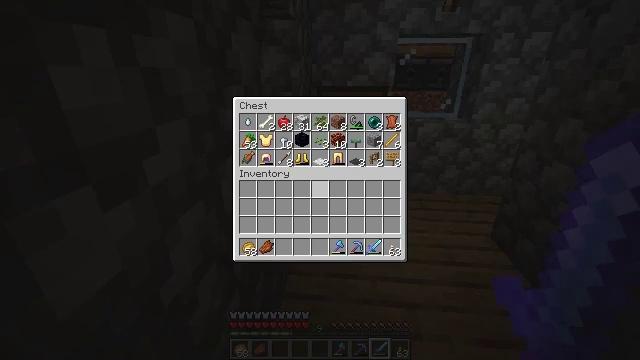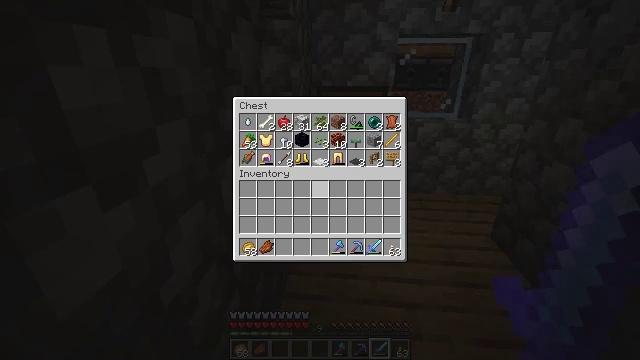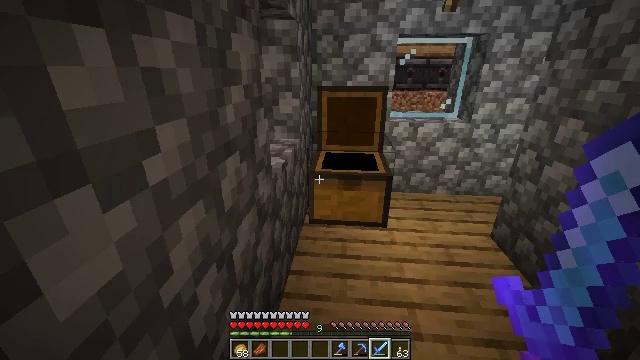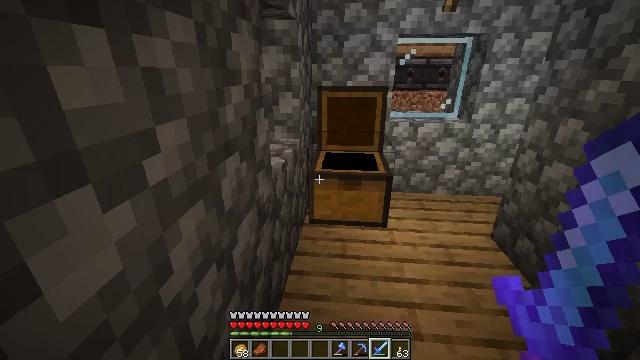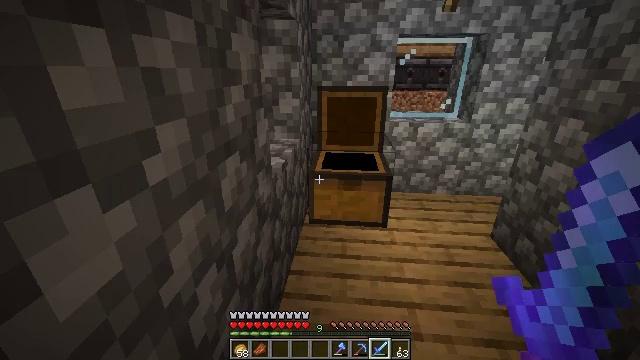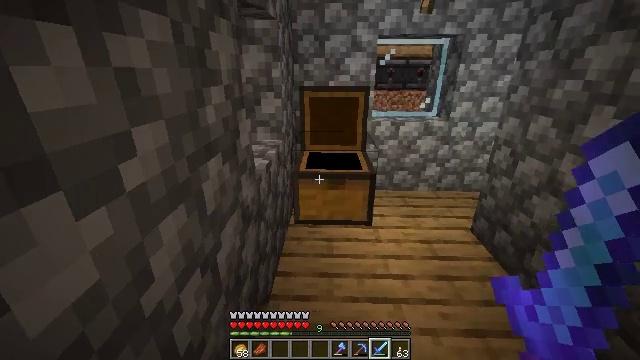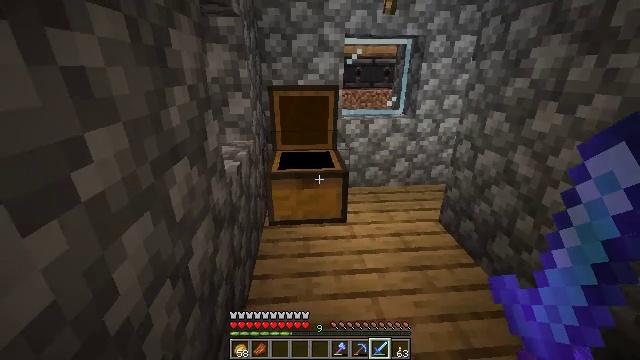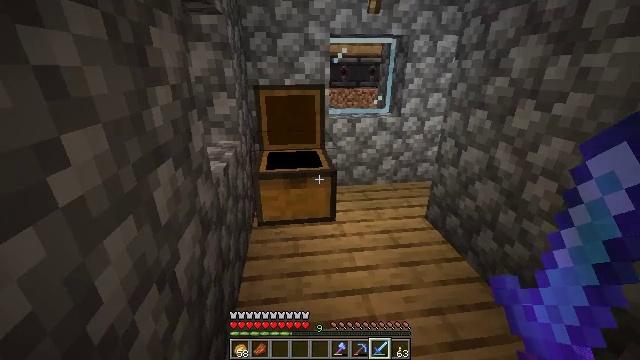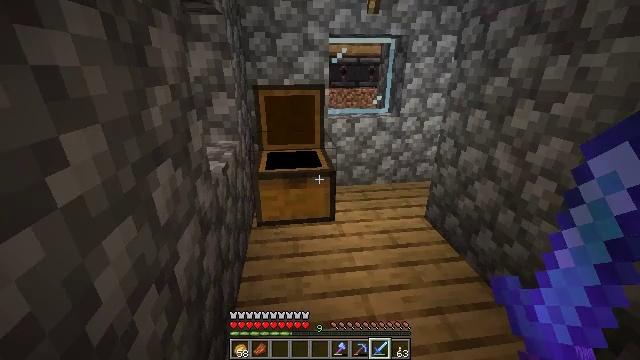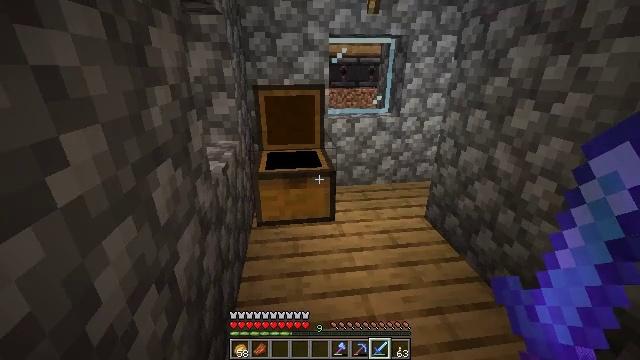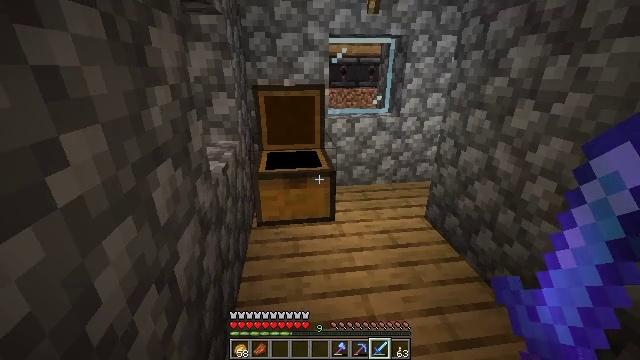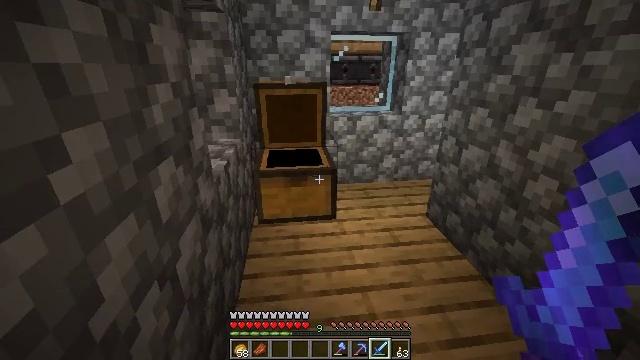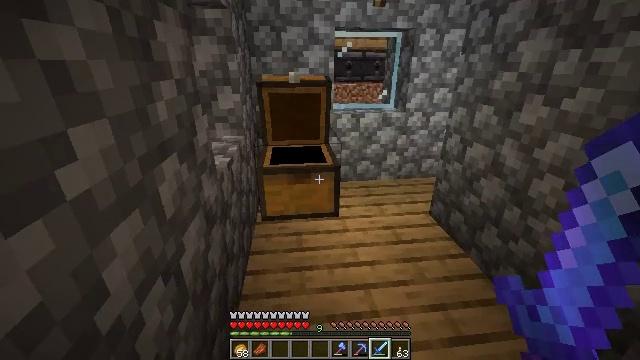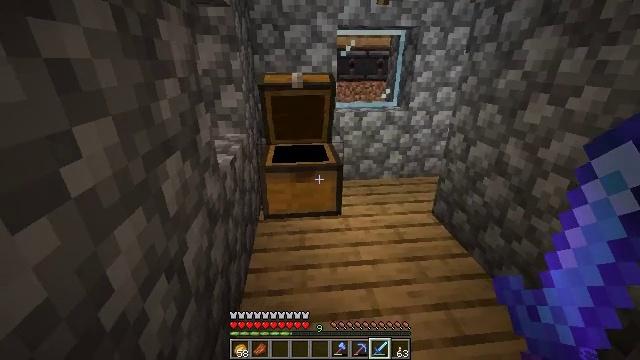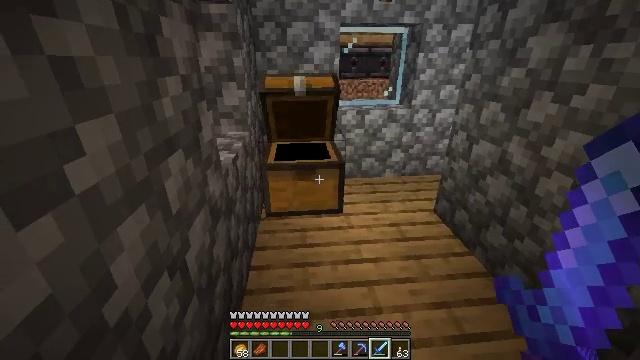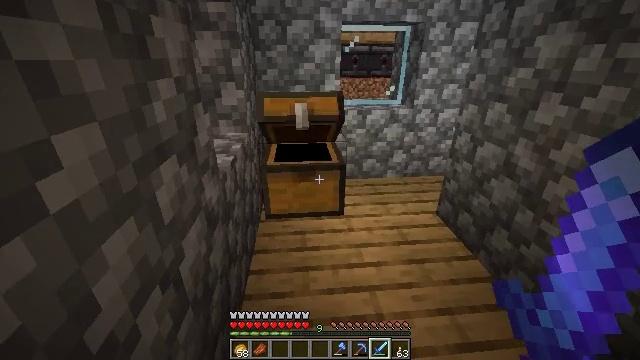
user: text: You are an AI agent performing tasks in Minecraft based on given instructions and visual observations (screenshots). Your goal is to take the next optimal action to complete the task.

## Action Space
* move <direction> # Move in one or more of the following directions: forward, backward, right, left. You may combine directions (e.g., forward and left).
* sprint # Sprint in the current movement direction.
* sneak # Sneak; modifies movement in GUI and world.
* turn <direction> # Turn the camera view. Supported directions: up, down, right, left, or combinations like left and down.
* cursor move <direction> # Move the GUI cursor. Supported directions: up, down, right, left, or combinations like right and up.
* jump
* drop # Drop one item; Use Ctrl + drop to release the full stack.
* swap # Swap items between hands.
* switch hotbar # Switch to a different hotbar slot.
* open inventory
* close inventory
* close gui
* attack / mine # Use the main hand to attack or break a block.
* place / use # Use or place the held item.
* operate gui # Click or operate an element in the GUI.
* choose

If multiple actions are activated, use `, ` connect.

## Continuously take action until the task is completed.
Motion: motion action
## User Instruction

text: Mine the chest to collect it.
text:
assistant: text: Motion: no_op
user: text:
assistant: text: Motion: no_op
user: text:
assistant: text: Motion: close gui
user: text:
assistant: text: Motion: no_op
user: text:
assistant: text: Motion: turn right
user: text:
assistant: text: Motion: turn right
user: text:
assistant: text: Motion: turn right
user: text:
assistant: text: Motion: no_op
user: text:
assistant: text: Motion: no_op
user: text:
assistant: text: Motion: no_op
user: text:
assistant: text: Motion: no_op
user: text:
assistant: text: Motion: no_op
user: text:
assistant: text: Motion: no_op
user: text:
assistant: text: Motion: no_op
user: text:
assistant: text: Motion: move forward
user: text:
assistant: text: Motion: move forward
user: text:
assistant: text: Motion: move forward
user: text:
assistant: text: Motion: no_op
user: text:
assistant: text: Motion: no_op
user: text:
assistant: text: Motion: no_op
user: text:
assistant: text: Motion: no_op
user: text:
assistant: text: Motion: no_op
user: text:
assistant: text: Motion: no_op
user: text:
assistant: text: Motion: no_op
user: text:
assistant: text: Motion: no_op
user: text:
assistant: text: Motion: no_op
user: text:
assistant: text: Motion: no_op
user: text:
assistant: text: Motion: no_op
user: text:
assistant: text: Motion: no_op
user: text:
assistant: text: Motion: no_op